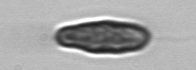
Label: Pseudochattonella_farcimen